Question: I followed these step to remove my app from the App Store but I don't see any "remove" option.
<URL>
Does anyone have the same issue?

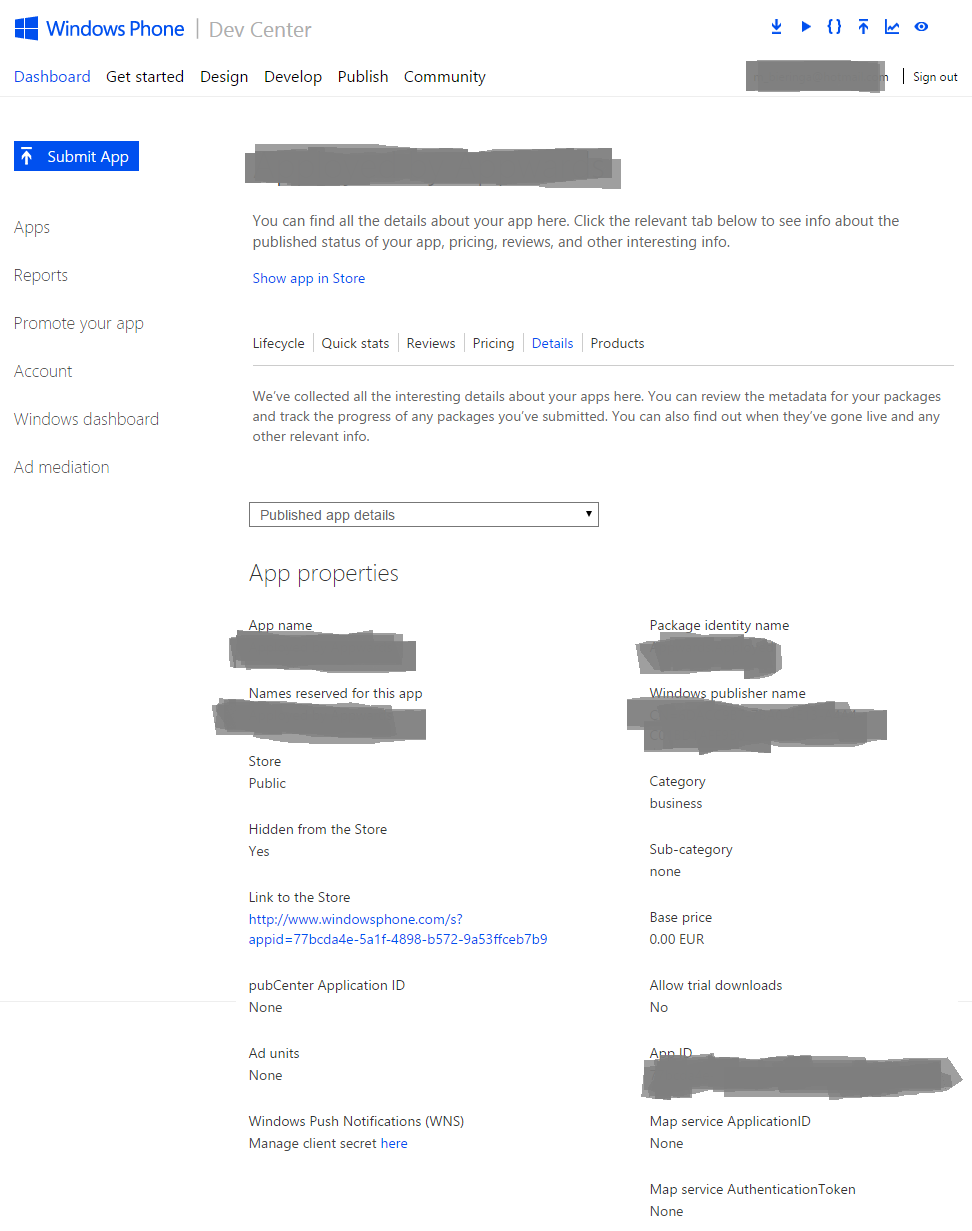
Answer: As it is not possible to completely delete an app from the Dev Center the only way to free up the app name is to rename your original application and then claim the name with your new account.